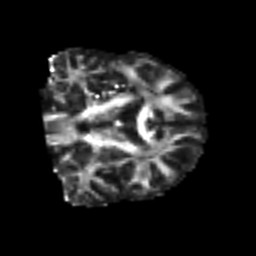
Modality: FA
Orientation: coronal
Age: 40
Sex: male
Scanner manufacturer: siemens
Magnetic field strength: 3 T
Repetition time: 4.987 s
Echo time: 0.0792 s